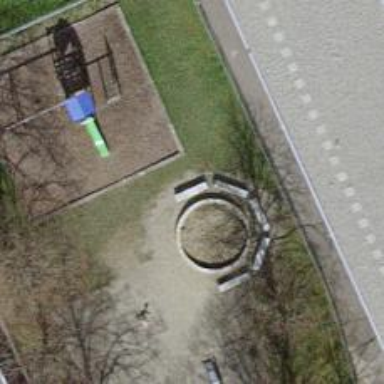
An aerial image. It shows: Bench with nearby trash receptacle.